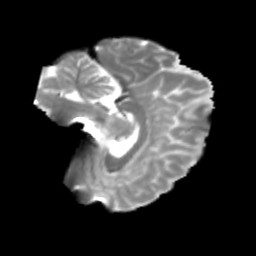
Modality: T2w
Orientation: sagittal
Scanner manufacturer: siemens
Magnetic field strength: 3 T
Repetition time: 4 s
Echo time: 0.0594 s